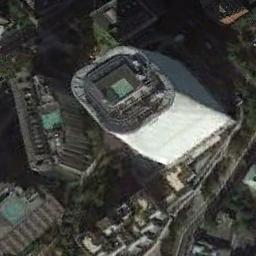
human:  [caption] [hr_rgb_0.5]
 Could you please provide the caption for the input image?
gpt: A commercial area has a white high-rise building and some other buildings .

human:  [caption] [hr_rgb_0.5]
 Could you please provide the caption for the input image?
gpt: The commercial area is consist of many buildings next to the trees .

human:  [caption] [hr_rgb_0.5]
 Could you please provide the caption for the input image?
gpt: In a business district there are many tall buildings of different shapes and several roads and many trees .

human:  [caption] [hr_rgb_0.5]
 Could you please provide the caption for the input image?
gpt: There are several white buildings .

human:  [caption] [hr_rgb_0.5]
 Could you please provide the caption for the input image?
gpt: A building with white walls beside some green trees on a commercial area .